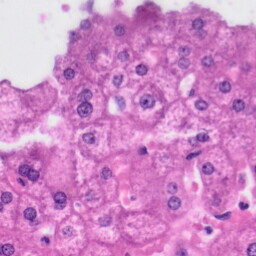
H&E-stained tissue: Liver